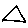
Label: triangle